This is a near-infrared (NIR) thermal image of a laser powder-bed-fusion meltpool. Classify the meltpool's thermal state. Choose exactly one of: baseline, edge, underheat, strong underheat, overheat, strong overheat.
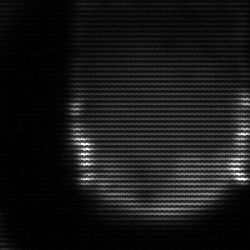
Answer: edge